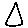
Label: triangle